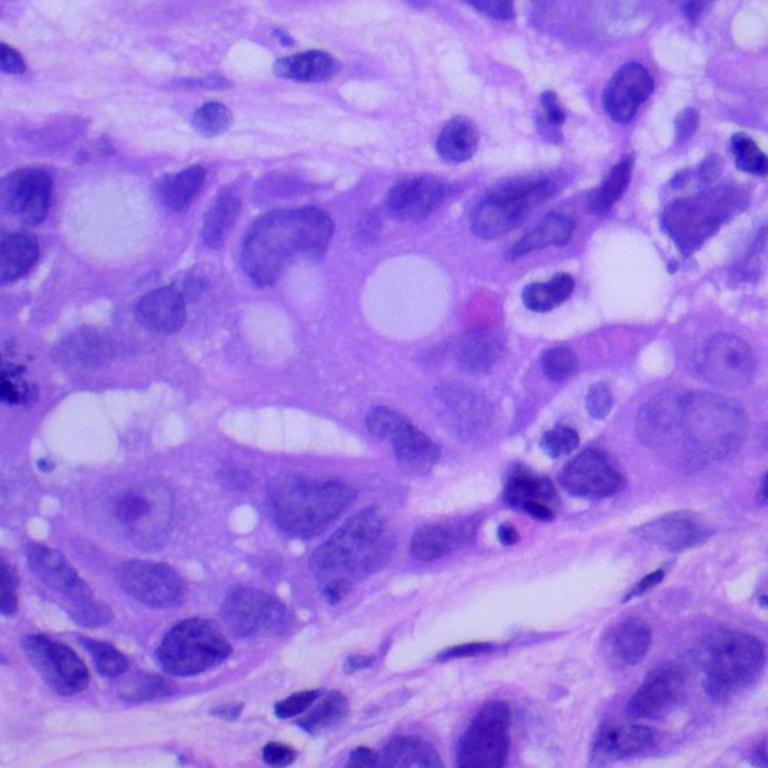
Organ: lung
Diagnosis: adenocarcinomas